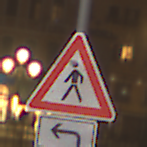
Verkehrszeichen: FussgaengerRechts
Zusatzzeichen unten: RichtungsangabeDurchPfeile2
Umgebung: Outdoor, Urban
Tageszeit: Night
Wetter: Clear
Licht: Artificial
Jahreszeit: NotSpecified
Kontrast: HighContrast